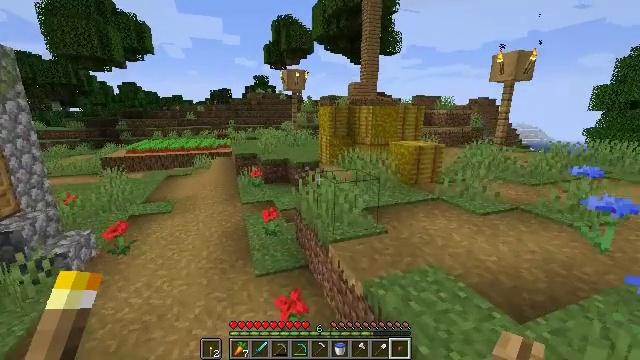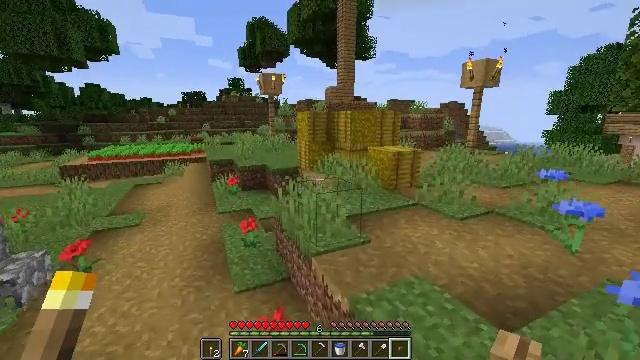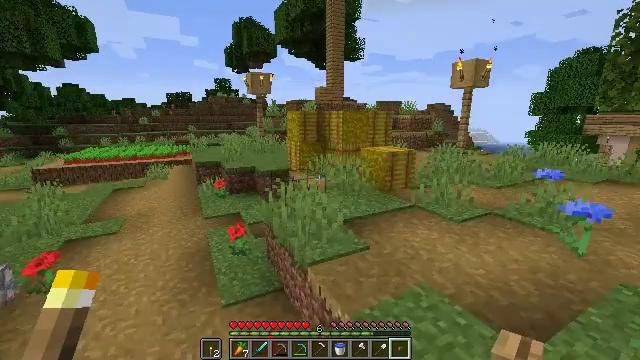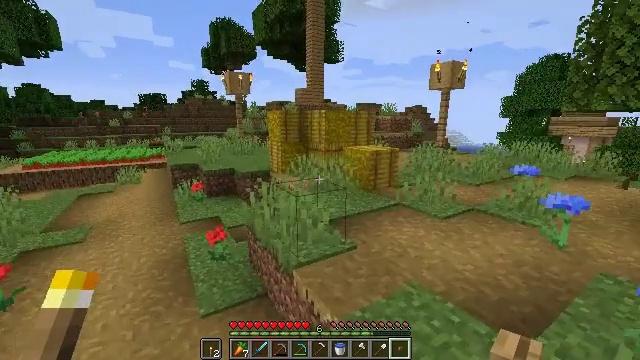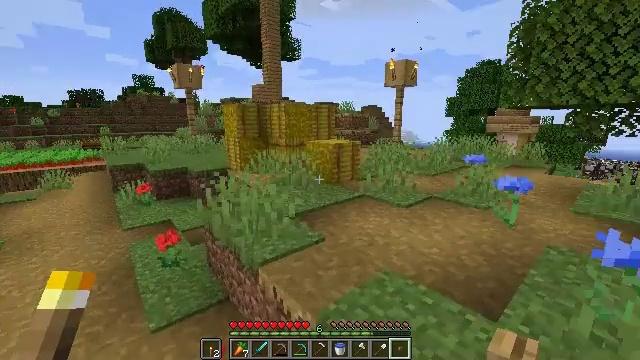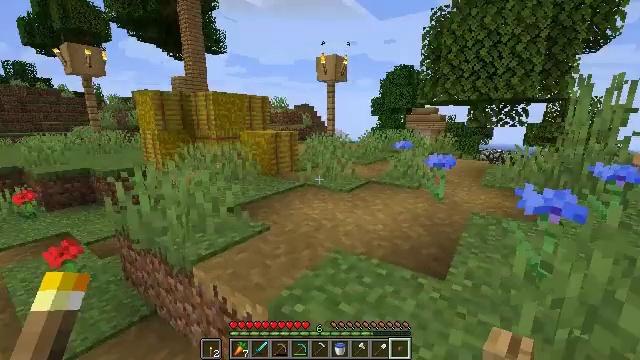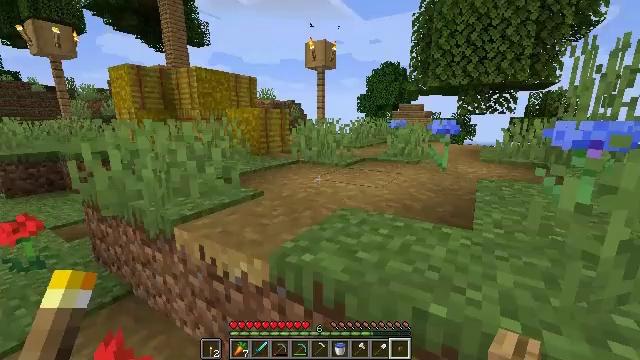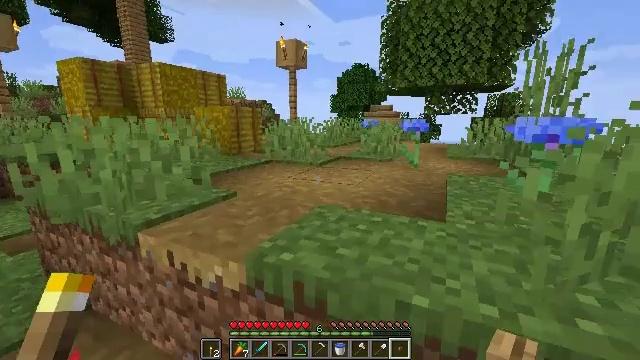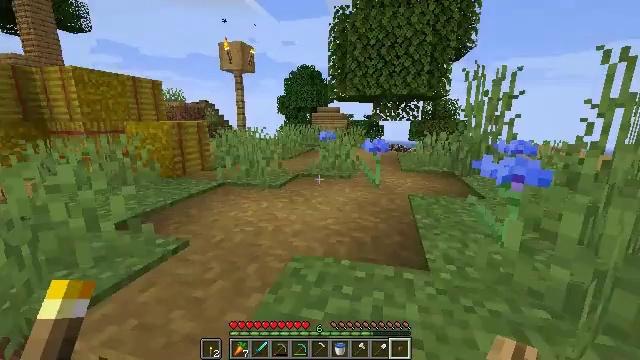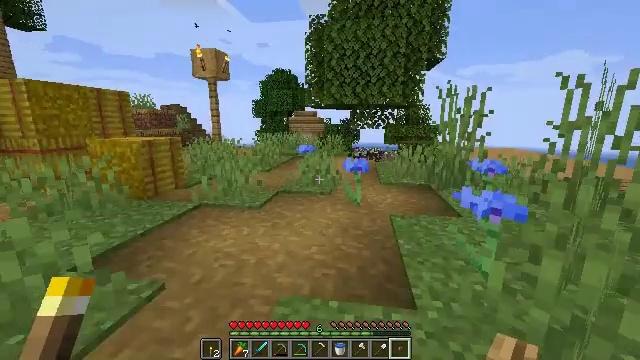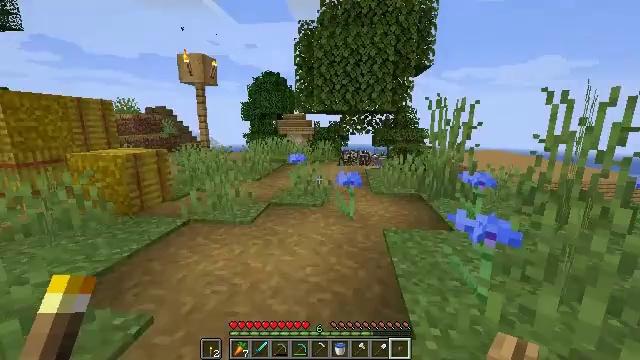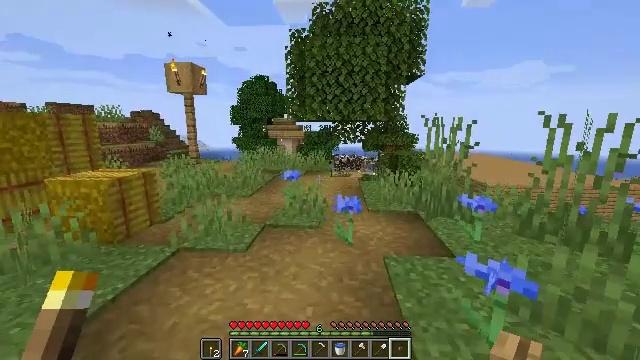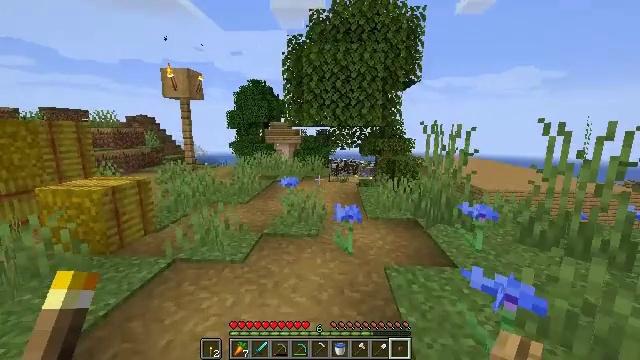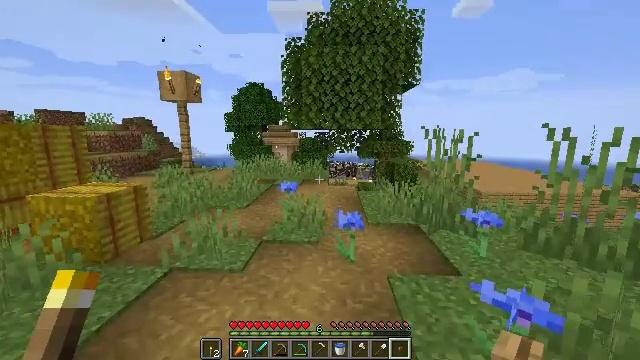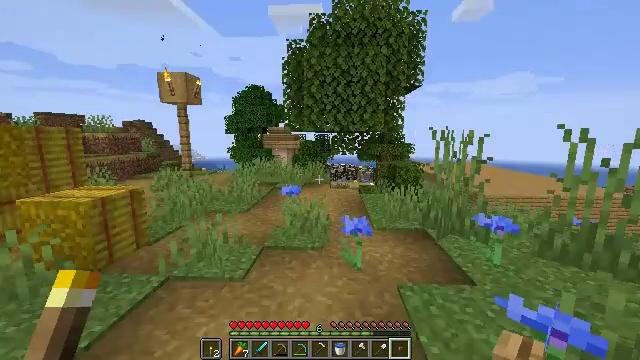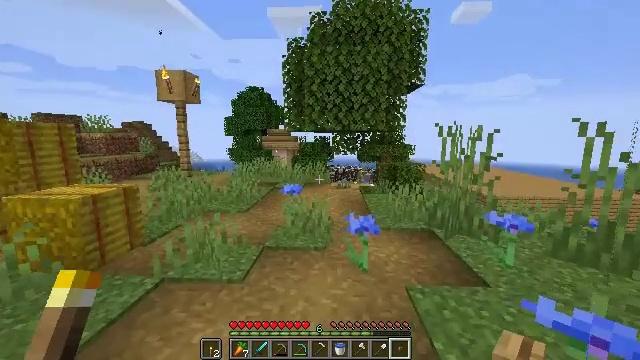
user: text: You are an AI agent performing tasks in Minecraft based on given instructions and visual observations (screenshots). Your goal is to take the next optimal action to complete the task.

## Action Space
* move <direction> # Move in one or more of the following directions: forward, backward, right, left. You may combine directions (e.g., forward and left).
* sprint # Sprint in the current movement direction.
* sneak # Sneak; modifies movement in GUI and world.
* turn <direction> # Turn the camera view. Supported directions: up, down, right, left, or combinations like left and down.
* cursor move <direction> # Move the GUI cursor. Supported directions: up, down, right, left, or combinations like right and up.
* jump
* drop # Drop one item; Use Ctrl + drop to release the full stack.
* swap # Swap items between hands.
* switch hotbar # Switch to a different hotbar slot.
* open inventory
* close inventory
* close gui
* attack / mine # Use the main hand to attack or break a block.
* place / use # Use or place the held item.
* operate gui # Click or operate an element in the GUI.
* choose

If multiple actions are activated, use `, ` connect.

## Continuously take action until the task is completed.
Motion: motion action
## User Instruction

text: Pull up beetroots from the soil.
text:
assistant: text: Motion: move forward, turn right, jump
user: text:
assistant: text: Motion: move forward, turn right, jump
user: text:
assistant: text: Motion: move forward, turn right, jump
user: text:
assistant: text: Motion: move forward, turn right, jump
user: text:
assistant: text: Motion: move forward, turn right, jump
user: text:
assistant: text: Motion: move forward, turn right, jump
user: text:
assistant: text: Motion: move forward, turn right, jump
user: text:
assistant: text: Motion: move forward, turn right, jump
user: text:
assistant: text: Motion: move forward, turn right, jump
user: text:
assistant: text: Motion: move forward, turn right, jump
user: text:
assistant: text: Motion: move forward, turn right, jump
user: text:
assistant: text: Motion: move forward, jump
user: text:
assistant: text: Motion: move forward, jump
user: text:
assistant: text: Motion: move forward, jump
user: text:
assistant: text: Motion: move forward, jump
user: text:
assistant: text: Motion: move forward, jump
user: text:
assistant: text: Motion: move forward, jump
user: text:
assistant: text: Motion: move forward, turn left, jump
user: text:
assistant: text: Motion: move forward, turn left, jump
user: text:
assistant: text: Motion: move forward, turn left, jump
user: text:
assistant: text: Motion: move forward, turn left, jump
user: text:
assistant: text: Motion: move forward, turn left, jump
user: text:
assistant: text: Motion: move forward, turn left, jump
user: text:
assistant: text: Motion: move forward, turn left, jump
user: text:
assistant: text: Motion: move forward, turn left, jump
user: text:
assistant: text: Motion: move forward, turn left, jump
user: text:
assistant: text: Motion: move forward, turn left, jump
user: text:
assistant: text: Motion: move forward, turn left, jump
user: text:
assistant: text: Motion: move forward, turn left, jump
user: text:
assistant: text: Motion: move forward, turn left, jump